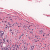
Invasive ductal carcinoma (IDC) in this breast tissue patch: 1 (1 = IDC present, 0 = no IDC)